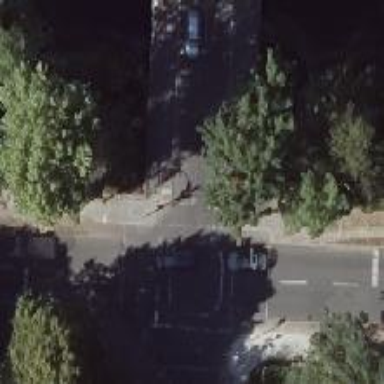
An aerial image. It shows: Road with "give way" sign.